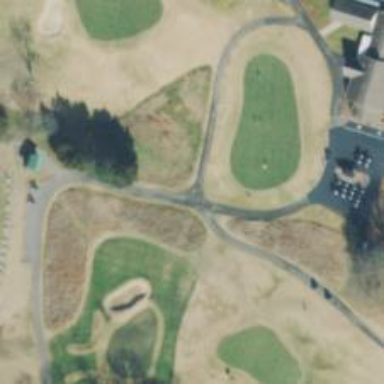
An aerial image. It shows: Golf cartpath that is also road path.